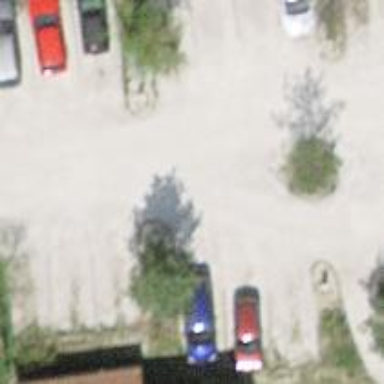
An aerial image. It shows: Parking aisle designated as service road.